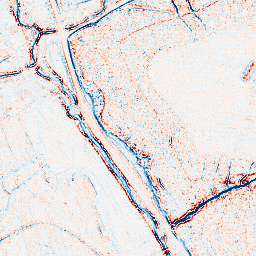
Category: edge_preserving
Decomposition family: bilateral
Decomposition parameters: d: 5
sigma_color: 50
sigma_space: 75
Upsampling method: linear_exact
Upsampling parameters: scale: 8
Upsampling scale: 8